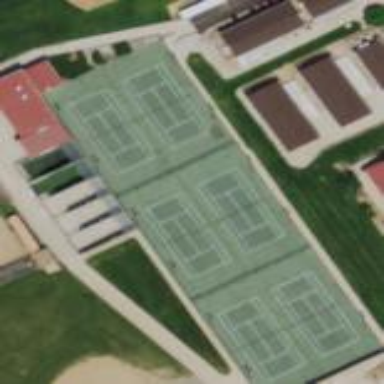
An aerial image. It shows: Tennis court on pitch designated for leisure land.